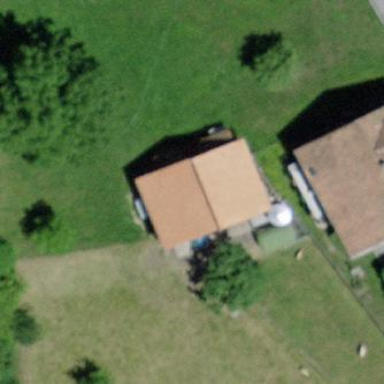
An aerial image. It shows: Rural barn.